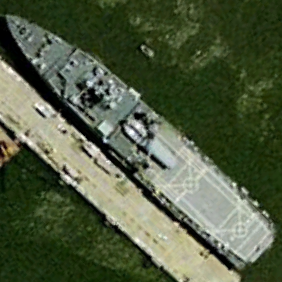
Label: combat